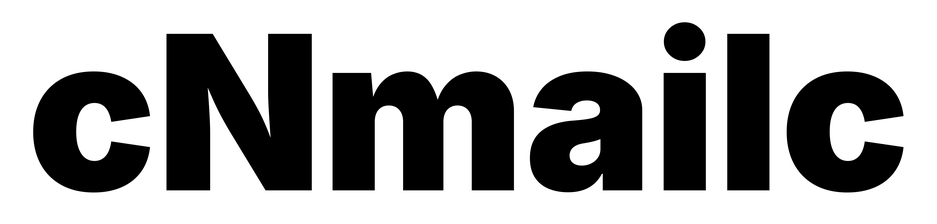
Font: Inter_Black